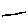
Label: line